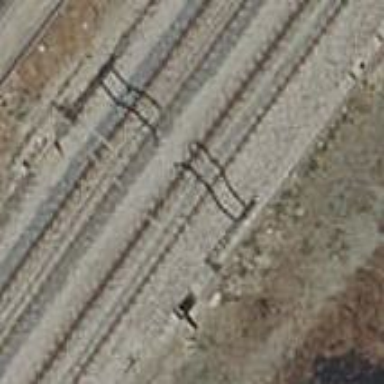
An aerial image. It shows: Railway track with contact lines for electrification.